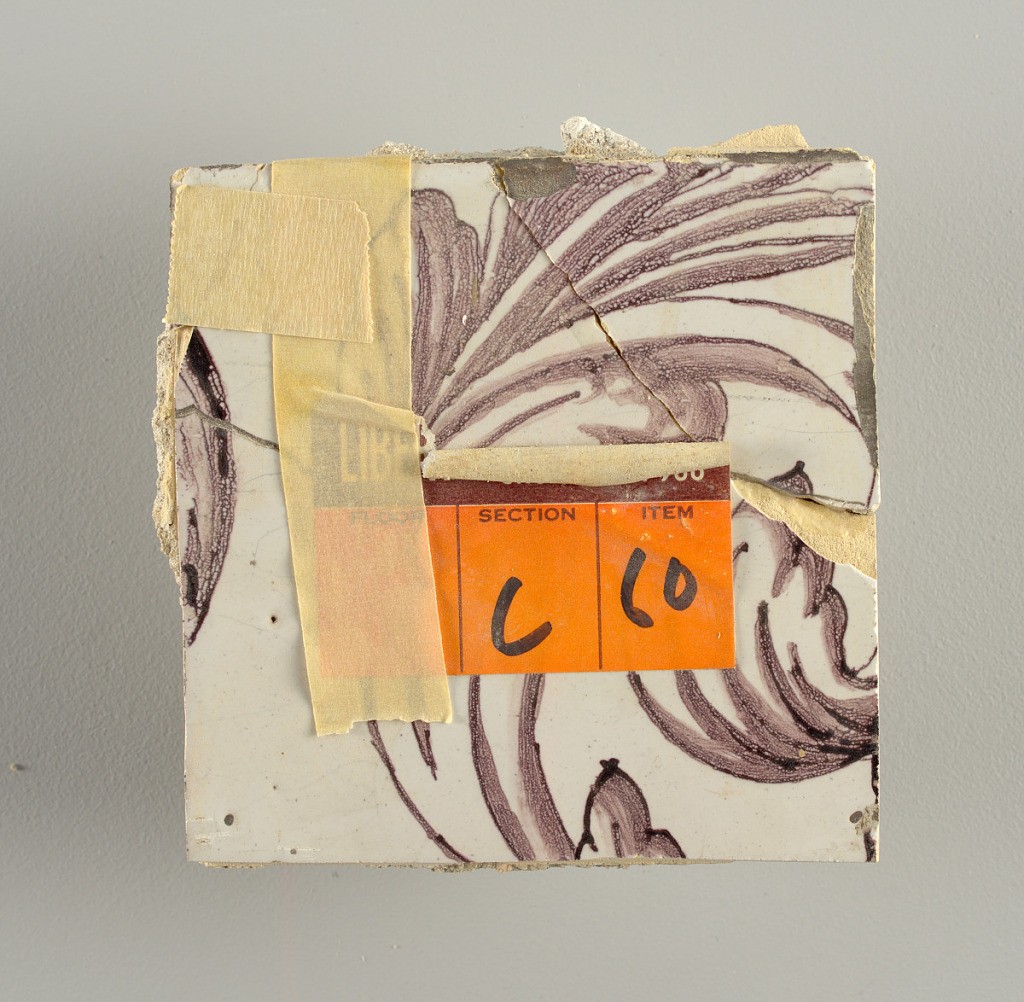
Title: Wall facing
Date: ca. 1725
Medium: Tin-glazed earthenware, underglaze
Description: Horizontal rectangle.  Thirty-seven tiles wide and twenty-one high with opening for door or window nineteen and one-half tiles high and twelve wide.  To left and right of opening, centered canopy above. Left, woman representing Hope, right, a sculputure urn.  Centered above opening, a mascaron.  Arabesque design of foliage.